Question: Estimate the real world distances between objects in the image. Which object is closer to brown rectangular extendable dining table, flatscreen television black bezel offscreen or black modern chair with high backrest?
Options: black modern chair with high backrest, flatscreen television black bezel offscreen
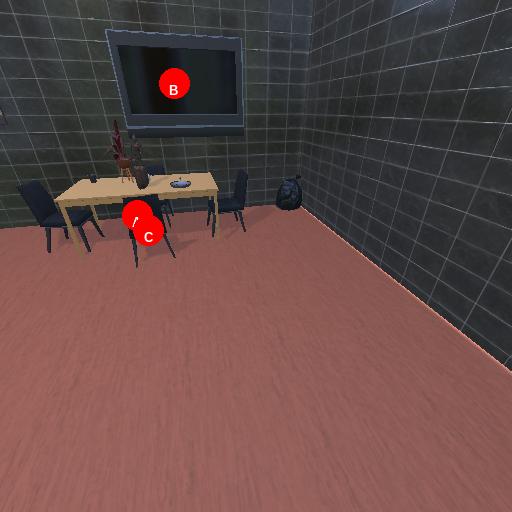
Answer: black modern chair with high backrest